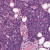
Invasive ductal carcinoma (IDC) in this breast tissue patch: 1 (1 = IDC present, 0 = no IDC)